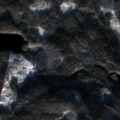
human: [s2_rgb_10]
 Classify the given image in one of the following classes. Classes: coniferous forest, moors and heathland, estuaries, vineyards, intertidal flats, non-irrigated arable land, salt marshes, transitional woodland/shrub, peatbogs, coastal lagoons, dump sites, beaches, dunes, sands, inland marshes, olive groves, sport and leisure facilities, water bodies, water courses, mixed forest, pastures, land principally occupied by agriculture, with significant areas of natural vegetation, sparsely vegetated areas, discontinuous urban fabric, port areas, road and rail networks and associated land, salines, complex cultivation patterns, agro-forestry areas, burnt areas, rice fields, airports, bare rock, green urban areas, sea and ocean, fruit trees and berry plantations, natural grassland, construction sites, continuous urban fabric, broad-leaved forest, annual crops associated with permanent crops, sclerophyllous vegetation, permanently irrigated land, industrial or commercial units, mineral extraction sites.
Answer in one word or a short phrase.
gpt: coniferous forest, mixed forest